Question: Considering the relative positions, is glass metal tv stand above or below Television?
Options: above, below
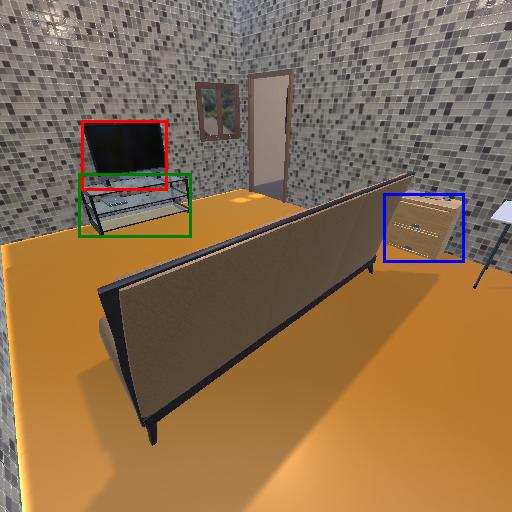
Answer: above